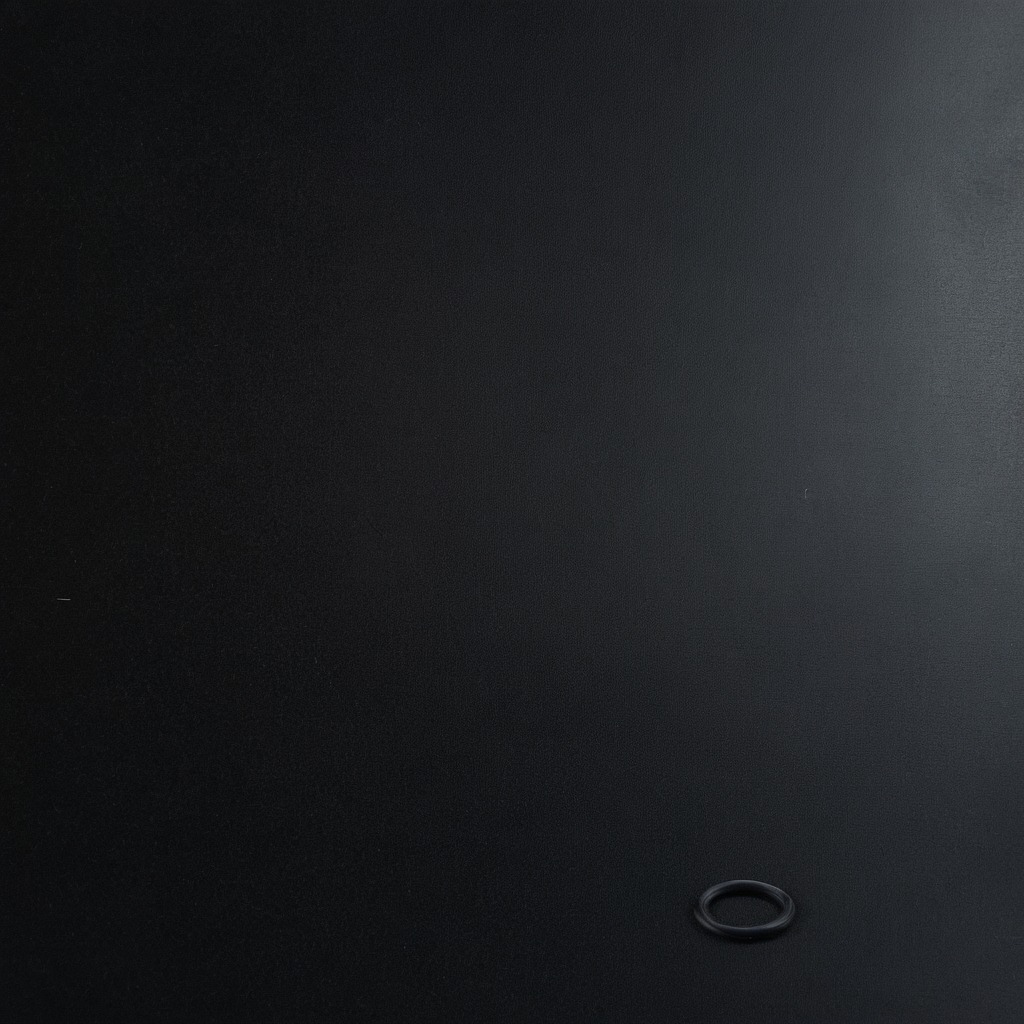
A rubber O-ring lying on a clean granite tabletop covered with a black rubber mat inside a workshop at night dim ambient light soft shadows worn but beneath the mat